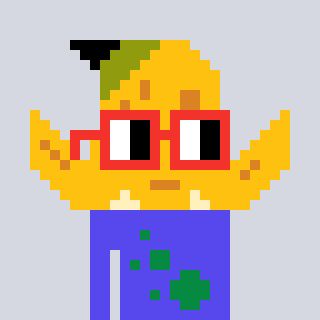
a pixel art character with square red glasses, a banana-shaped head and a computerblue-colored body on a cool background